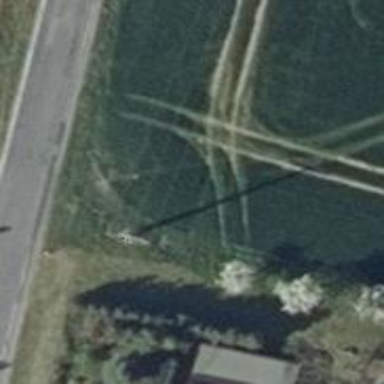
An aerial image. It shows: Power pole.